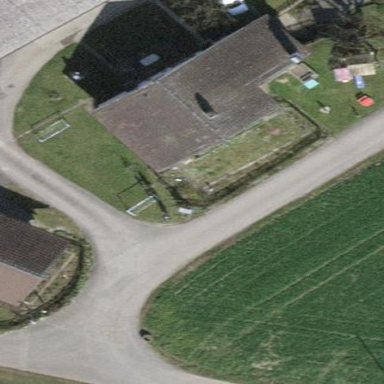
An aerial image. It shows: Pitched roof building.